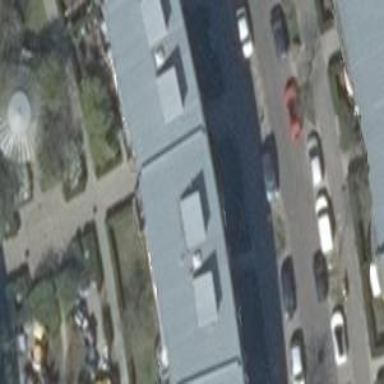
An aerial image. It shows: Apartment building with skillion roof shape.